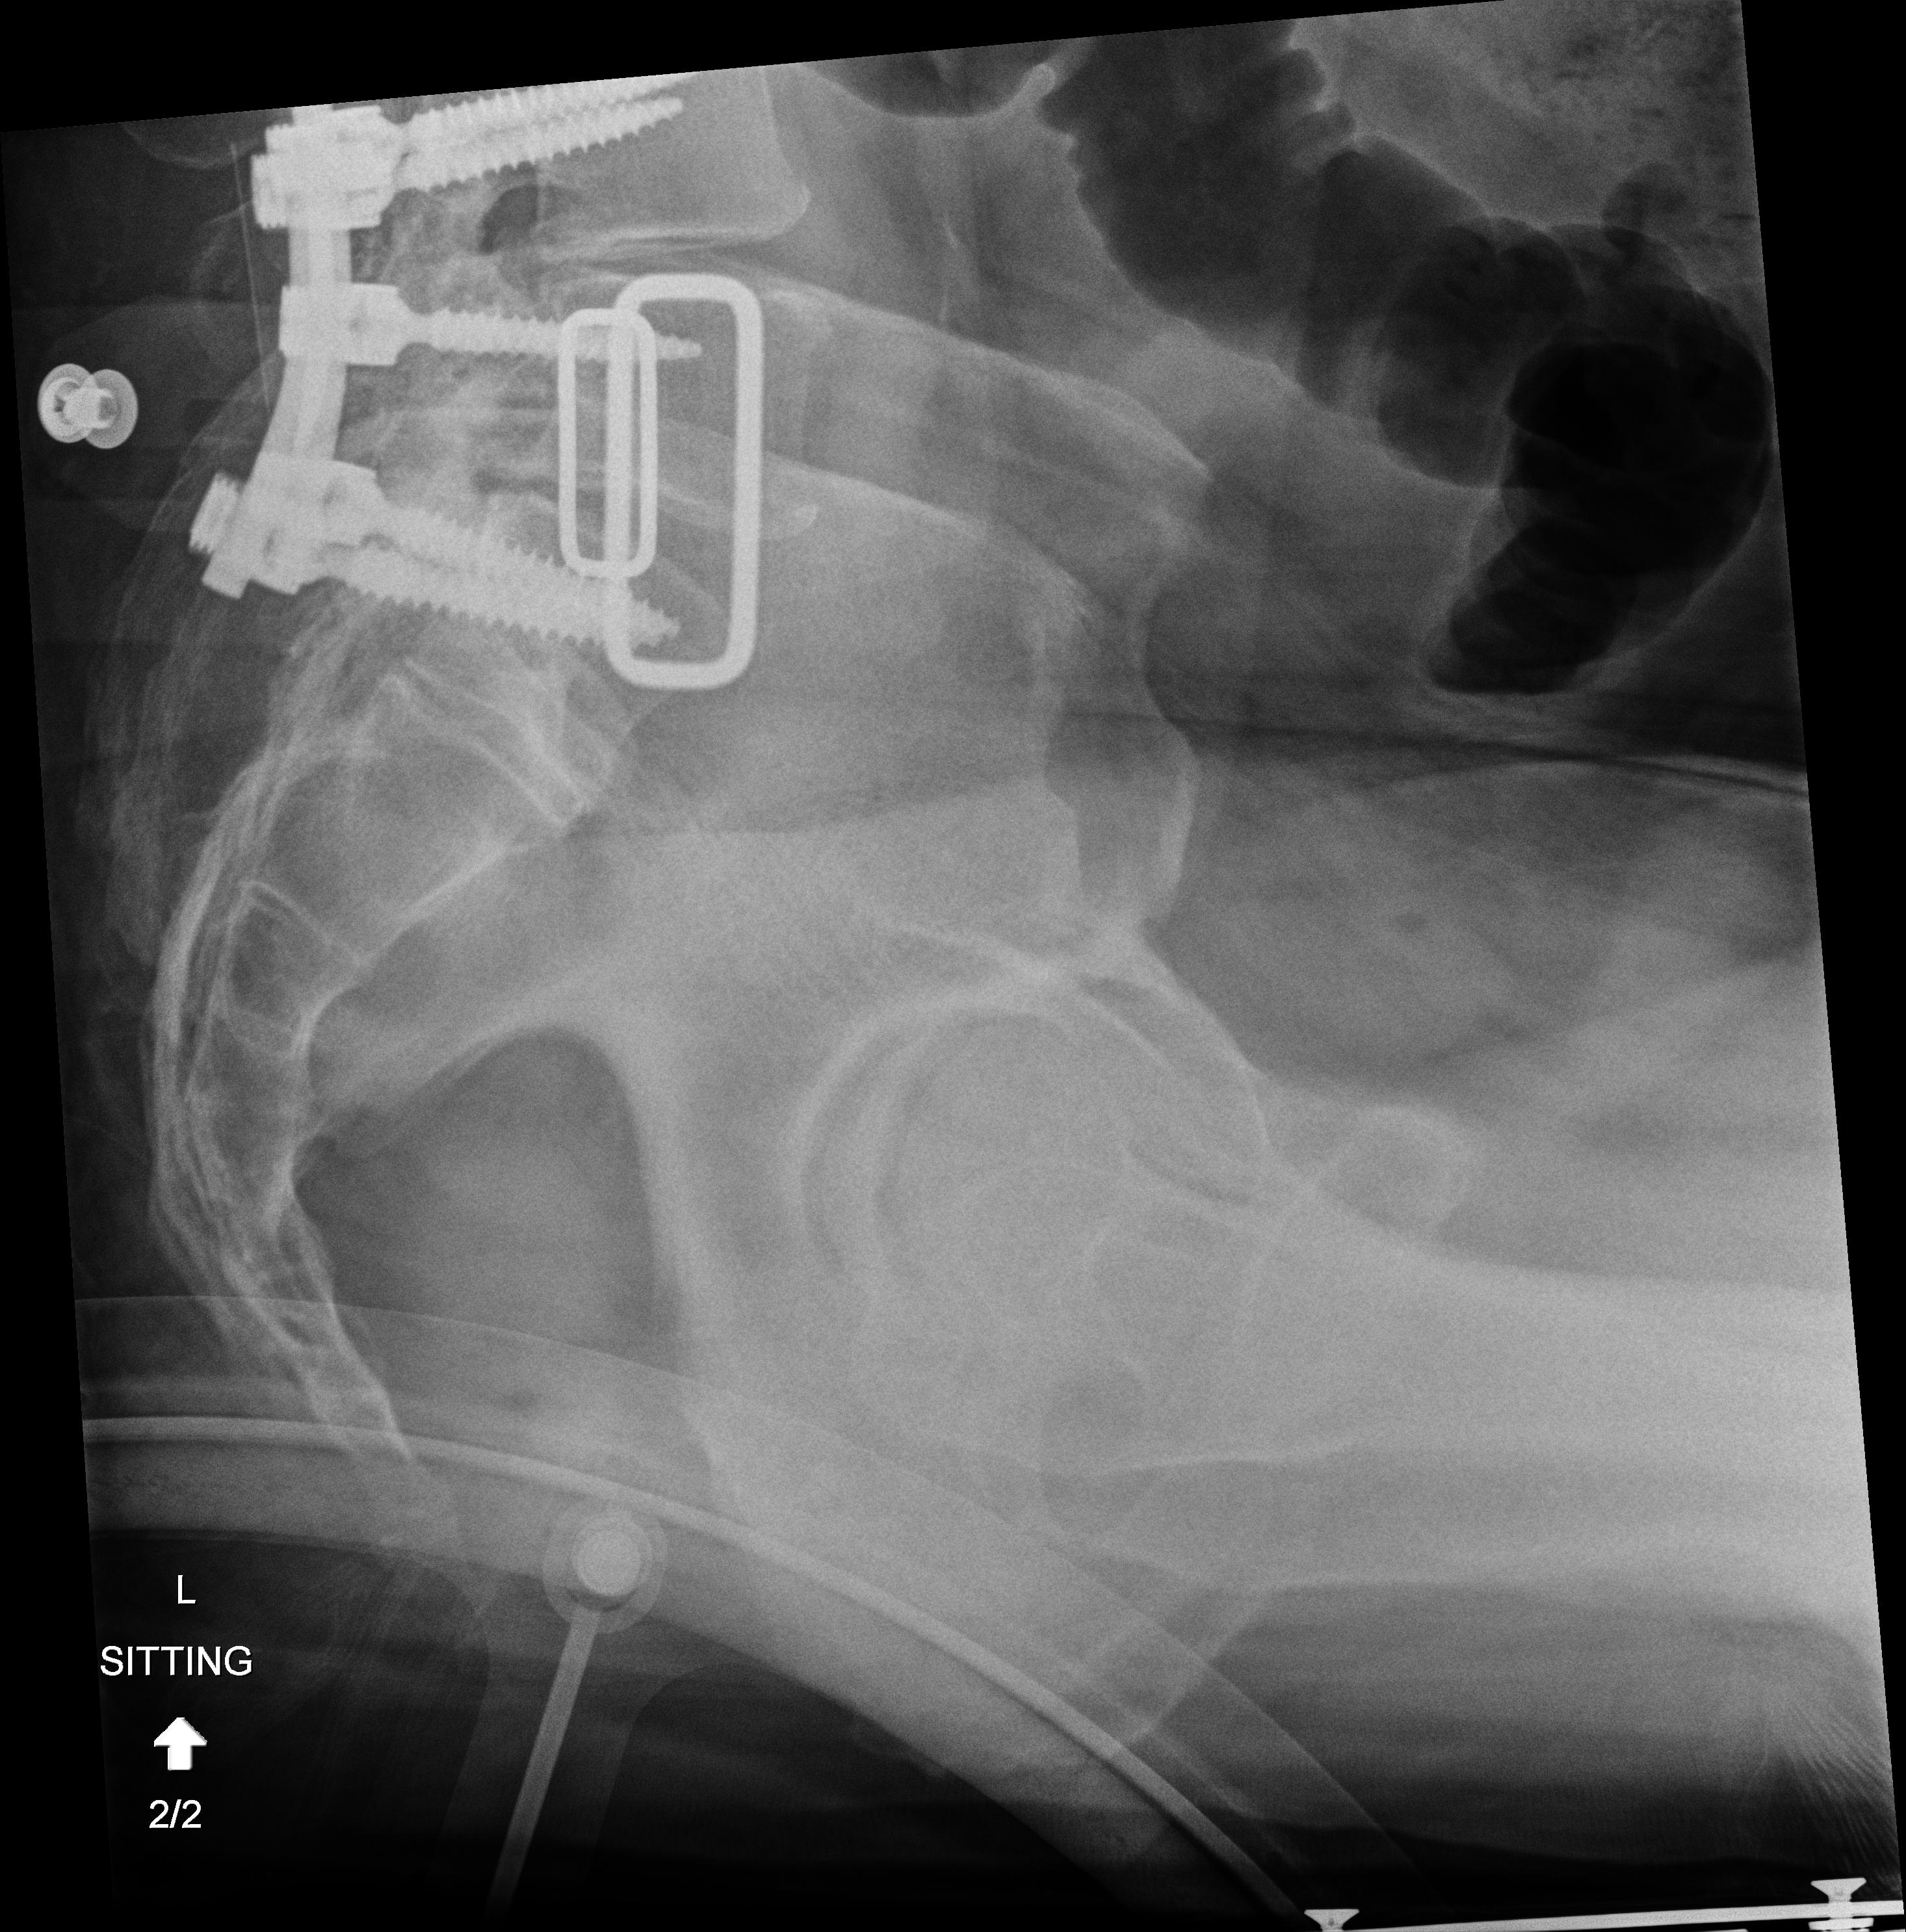
View: LATERAL
Implant manufacturer: seaspine mariner